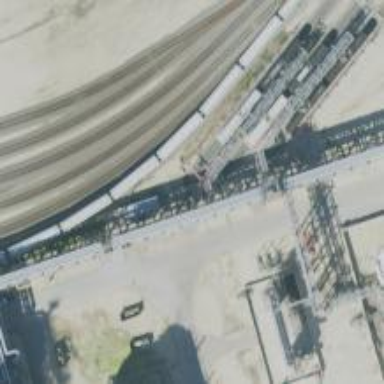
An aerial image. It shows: Rail spur service.